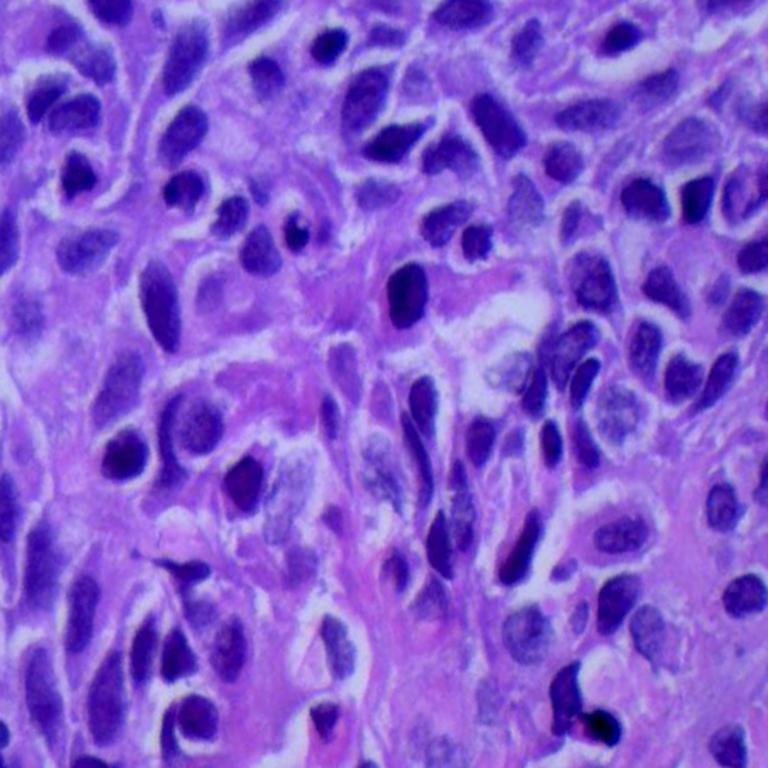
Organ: lung
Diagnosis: squamous carcinomas